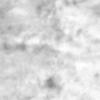
Label: no_change